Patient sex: M
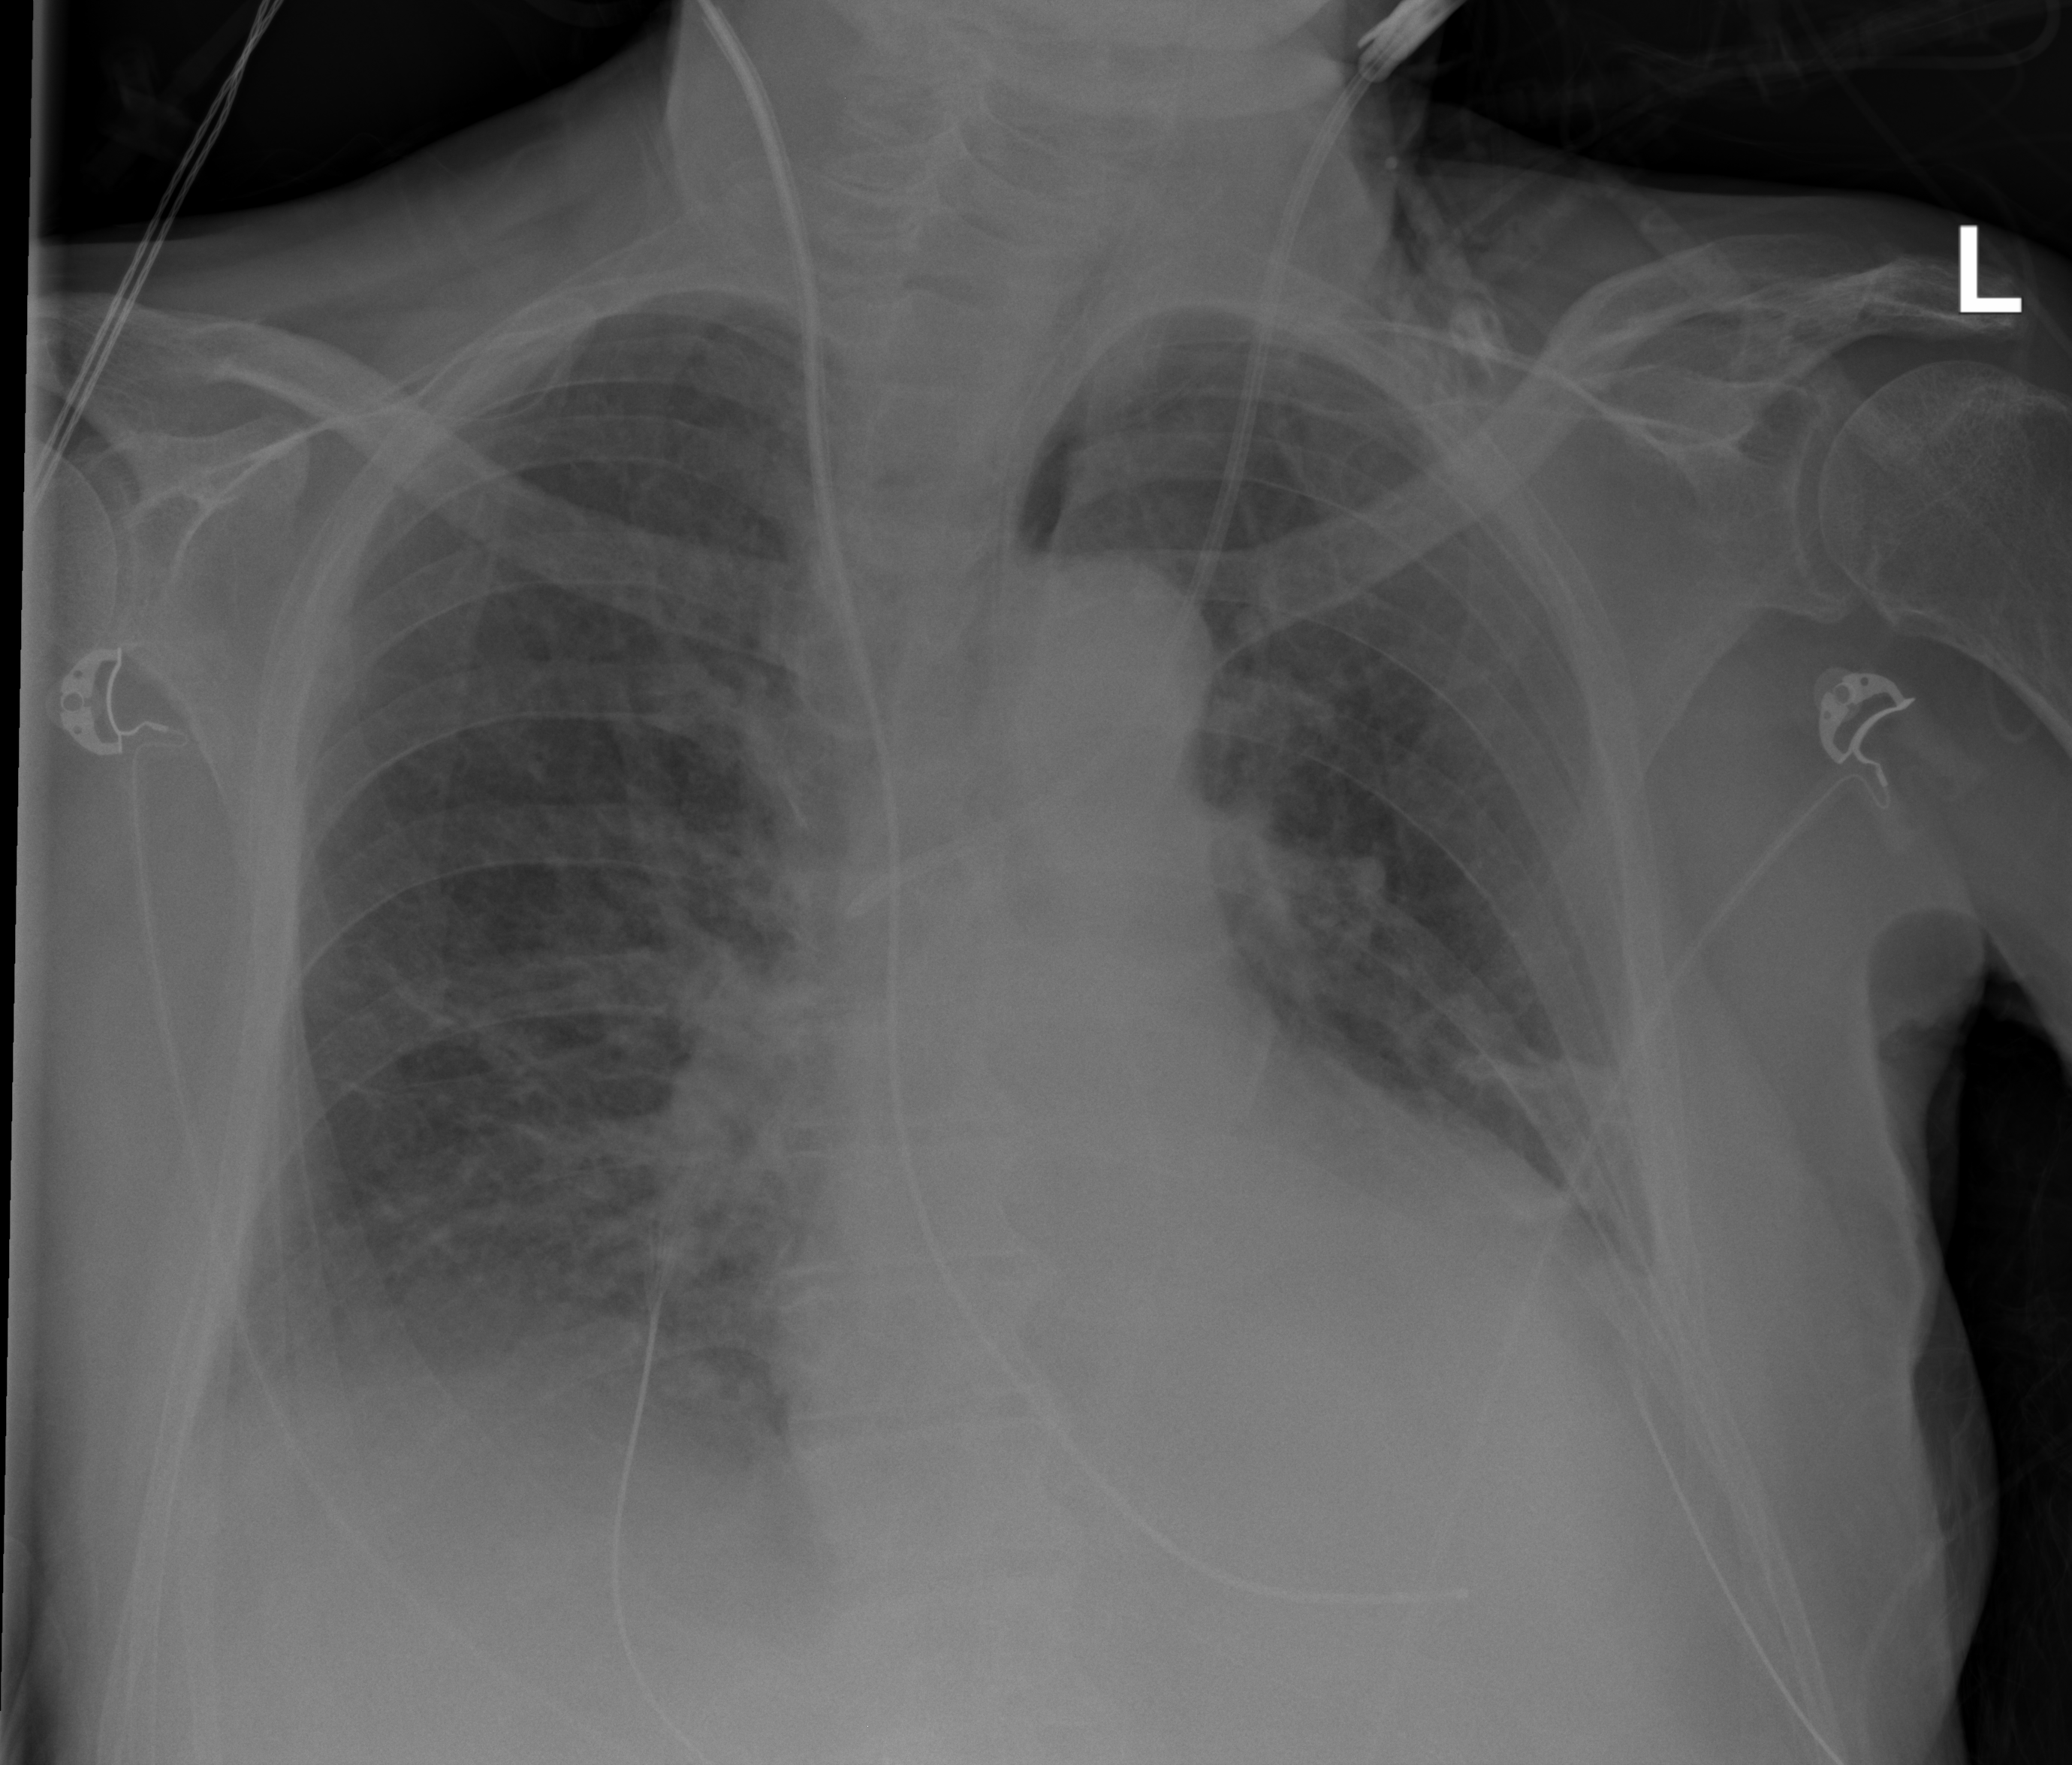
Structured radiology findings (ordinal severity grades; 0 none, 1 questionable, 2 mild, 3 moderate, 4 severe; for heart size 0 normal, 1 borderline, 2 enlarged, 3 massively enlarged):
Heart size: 0
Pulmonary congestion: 2
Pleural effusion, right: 2
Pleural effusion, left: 2
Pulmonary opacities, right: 2
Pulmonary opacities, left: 2
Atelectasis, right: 2
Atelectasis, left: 2